Question: I am creating an email newsletter, for which I need to have a text (moto of company) to stay in one line only.
this is the code I wrote for it
'''
<body>
<div id="main">
<div id="headerTop">
<img src="img/logo.png" alt="Company logo"/>
<span style="padding-left:15px;"> An initiative to help make the web perceivable operable understandable and robust in other words Accessible.</span>
</div>
'''
Basically is should look like:

My css code looks like:
'''
body{
margin: 0 auto;
width: 100%px;
background:#484A64;
font-family: "Arial, Helvetica, sans-serif";
}
#main{
background:#484A64;
width: 860px;
height: auto;
text-align:left;
color:white;
margin: 0 auto;
padding-top:10px;
}
#headerTop{
font-size: 0.8em;
font-family: "Lucida Sans Unicode", "Lucida Grande", sans-serif;
border-bottom:1px dotted white;
padding-bottom:10px;
width:100%;
height:31px;
text-align:left;
}
'''
Please let me know the best way to create this.
Thanks in advance.
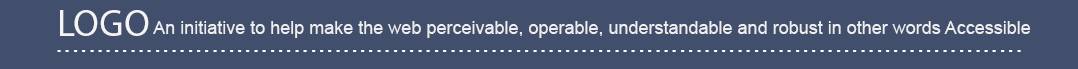
Answer: You can apply 'white-space' to your '#headerTop' element:
'''
#headerTop {
white-space: nowrap;
overflow: hidden;
width: 100%;
text-overflow: ellipsis;
}
'''
<URL>